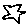
Label: star